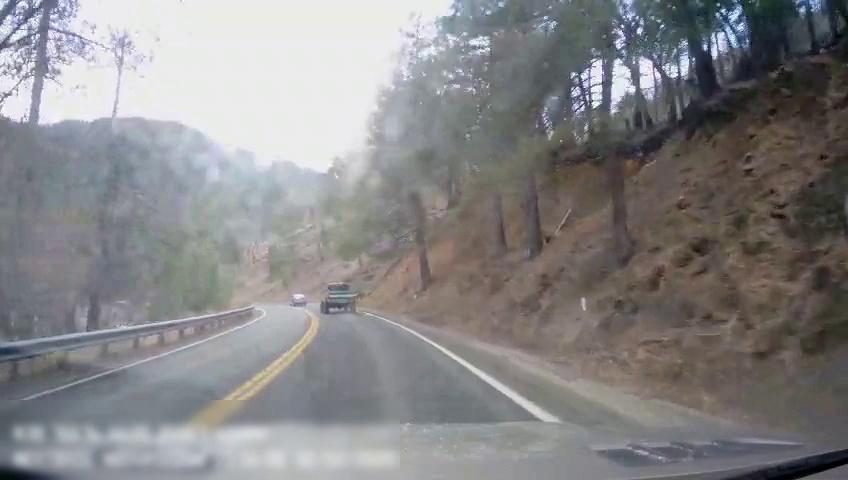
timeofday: Day
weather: Sunny
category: Drivable Space
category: Vehicles | Car
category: Vehicles | Truck
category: Lanes | Current Lane
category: Lanes | Current Lane
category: Lanes | Alternate Lane